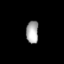
Tissue: lung
Cell type: Endothelial cells
Senescence score: 0.5792
Nuclear area (px): 277
Mean DAPI intensity: 166.043